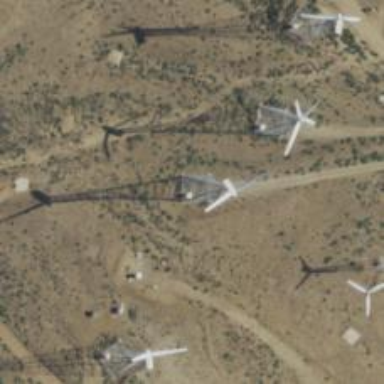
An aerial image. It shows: Wind generator powered by wind turbine.